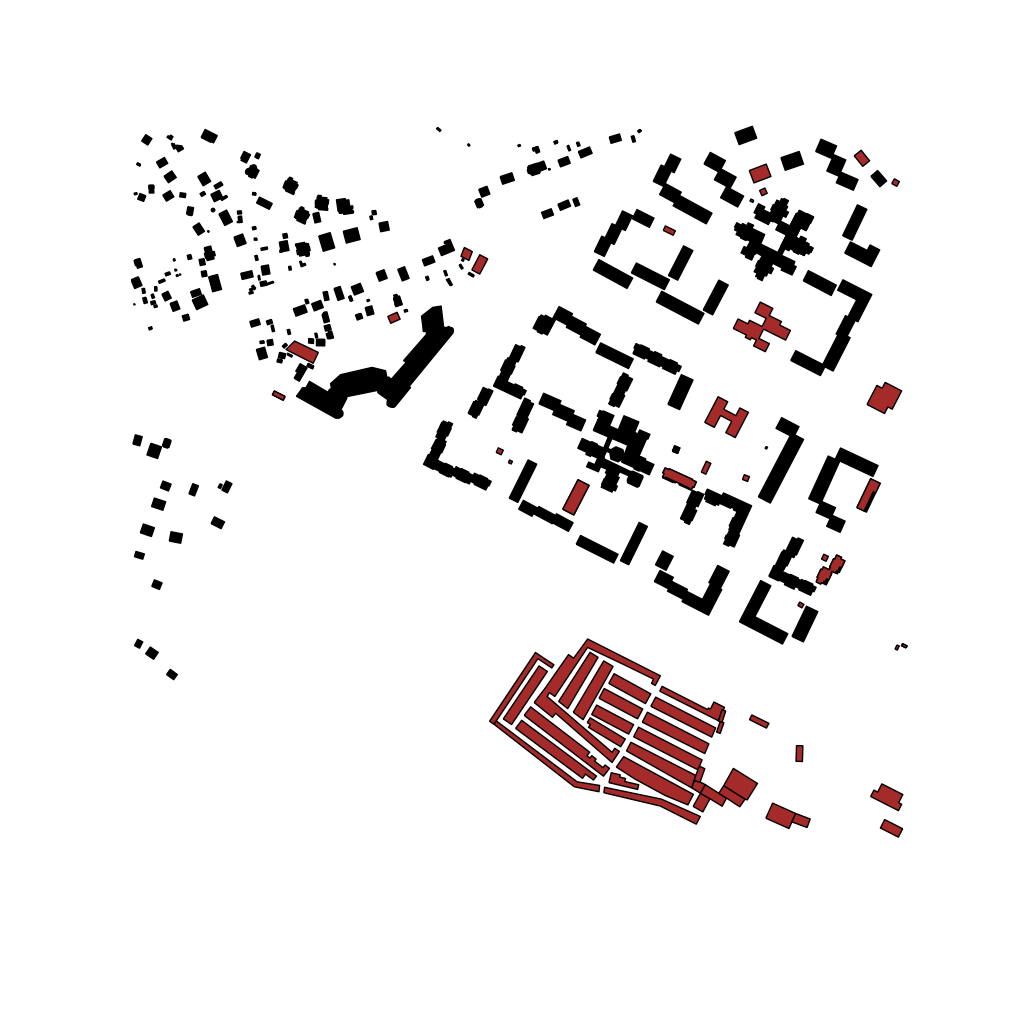
Tags: overhead vector_map, recreation, residential, modern, soviet, high_rise, individual_rise, low_rise, medium_rise, density_2, Building, Facility, 1.0 km²